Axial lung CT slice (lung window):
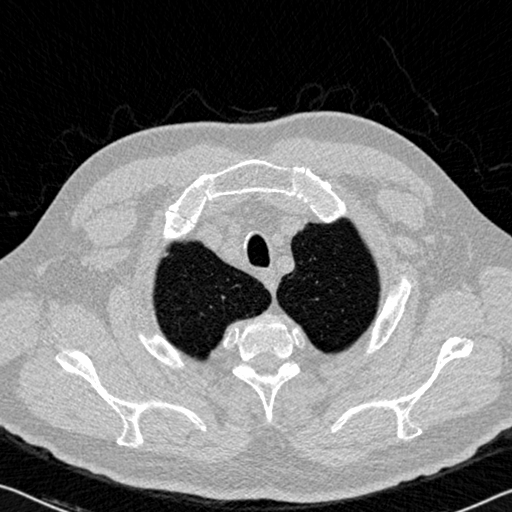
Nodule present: no